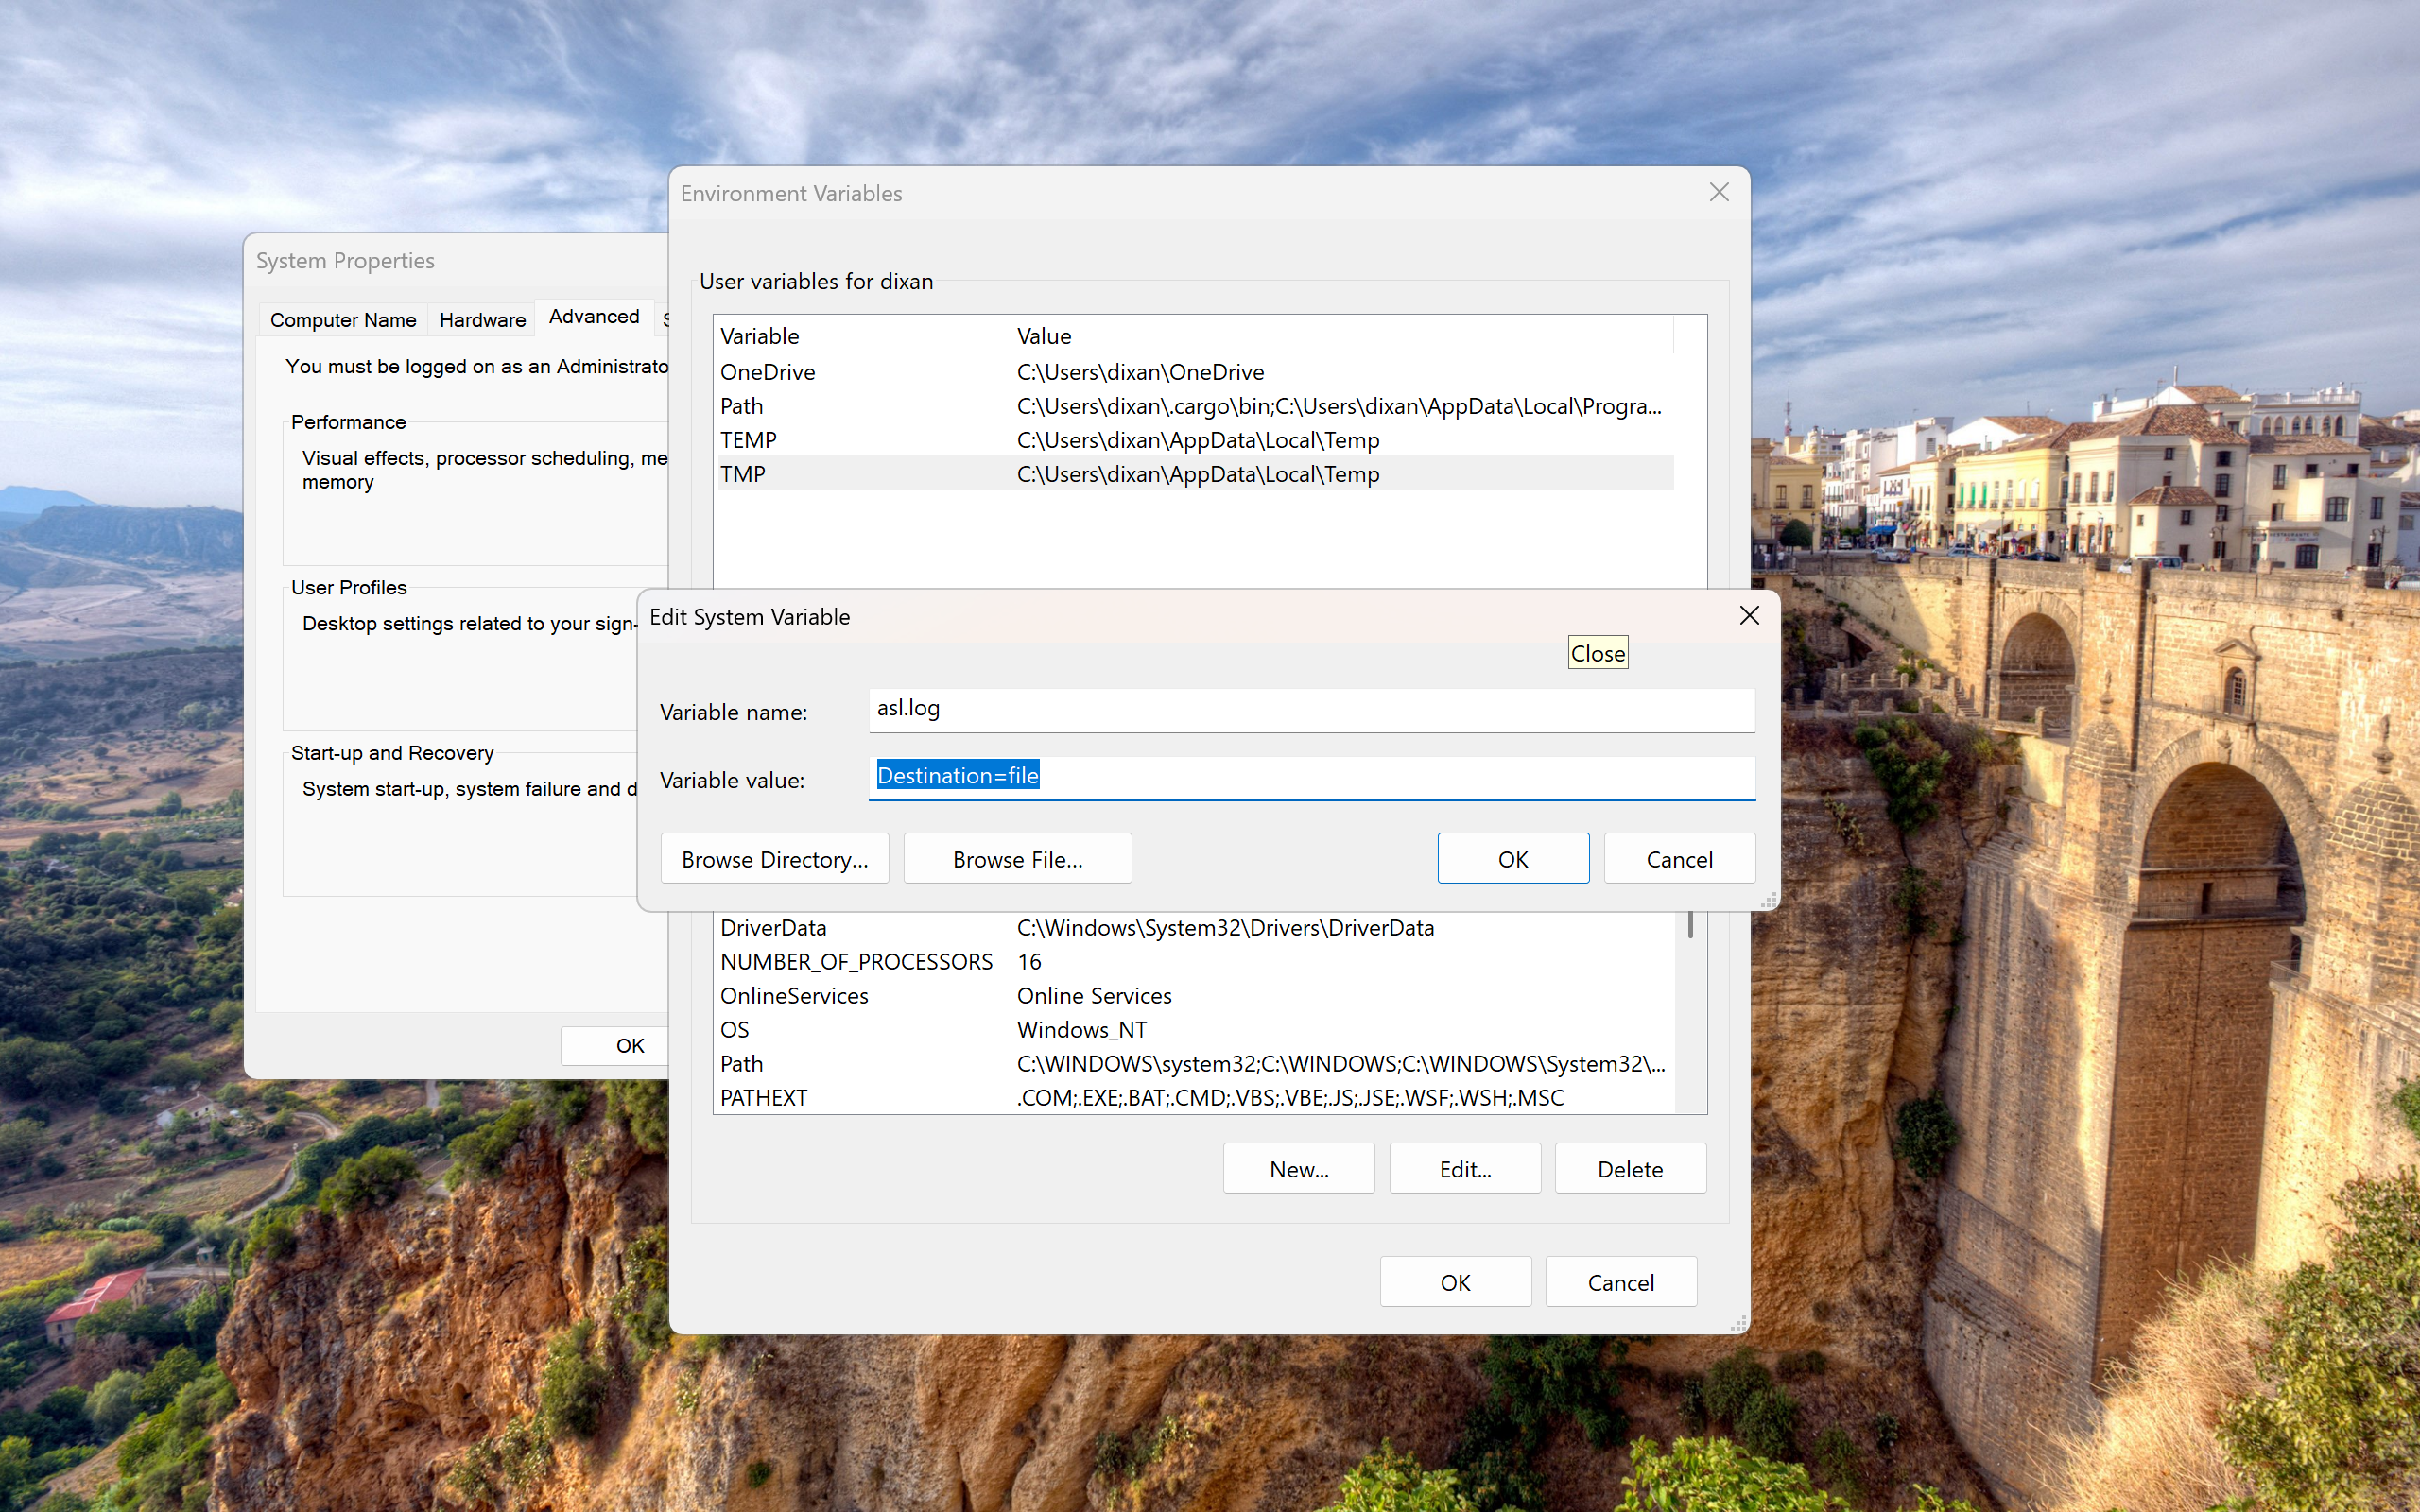
UI elements on screen:
"Desktop - window"
"window"
"value: Close"
"window"
"Taskbar - pane"
"pane"
"Running applications - pane"
"System Properties - window"
"title bar - value: System Properties"
"Close - button - Closes the window"
"System Properties - dialog - You must be logged on as an Administrator to make most of these chan..."
"Advanced - window"
"Advanced - property page - You must be logged on as an Administrator to make most of these changes."
"You must be logged on as an Administrator to make most of these changes. - window"
"You must be logged on as an Administrator to make most of these changes. - text"
"Performance - window"
"Performance - grouping - Visual effects, processor scheduling, memory usage and virtual memory"
"Visual effects, processor scheduling, memory usage and virtual memory - window"
"Visual effects, processor scheduling, memory usage and virtual memory - text"
"Settings... - window"
"Settings... - button"
"User Profiles - window"
"User Profiles - grouping - Desktop settings related to your sign-in"
"Desktop settings related to your sign-in - window"
"Desktop settings related to your sign-in - text"
"Settings... - window"
"Settings... - button"
"Start-up and Recovery - window"
"Start-up and Recovery - grouping - System start-up, system failure and debugging information"
"System start-up, system failure and debugging information - window"
"System start-up, system failure and debugging information - text"
"Settings... - window"
"Settings... - button"
"Environment Variables... - window"
"Environment Variables... - button"
"OK - window"
"OK - button"
"Cancel - window"
"Cancel - button"
"Apply - window"
"Apply - button"
"window"
"tab control"
"Computer Name - tab"
"Hardware - tab"
"Advanced - tab"
"System Protection - tab"
"Remote - tab"
"window"